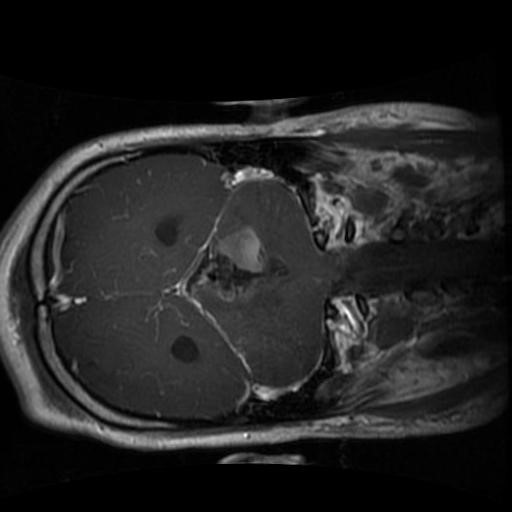
Label: brain_glioma